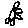
Label: flower